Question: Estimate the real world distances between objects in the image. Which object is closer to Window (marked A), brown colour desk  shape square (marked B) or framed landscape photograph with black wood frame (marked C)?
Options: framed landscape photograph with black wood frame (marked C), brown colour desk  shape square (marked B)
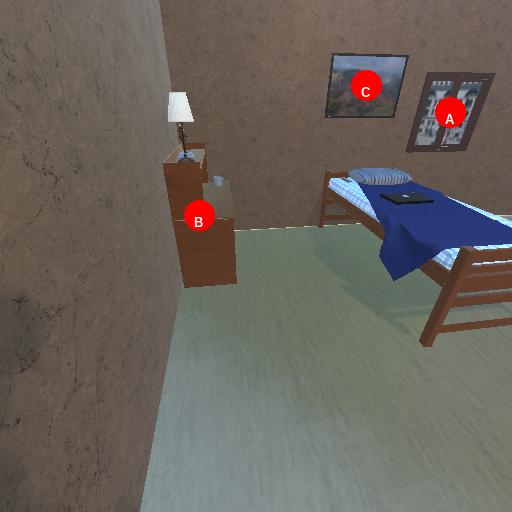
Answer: framed landscape photograph with black wood frame (marked C)